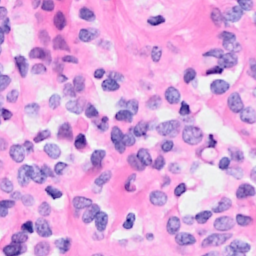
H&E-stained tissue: Breast